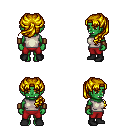
a pixel art fantasy rpg character, female body template, orc, green skin, white sleeveless shirt, red pants, blonde princess hairstyle, leather bracers, black shoes, four views (front, back, left, right), 2x2 character sprite sheet, small pixel art, hard edges, no anti-aliasing